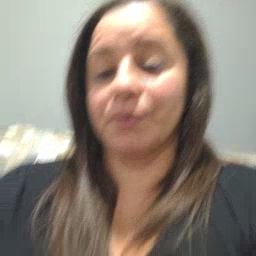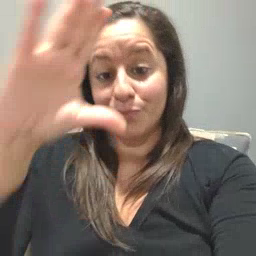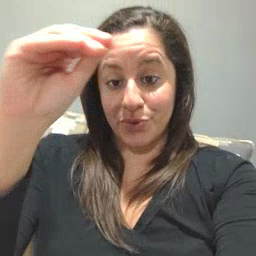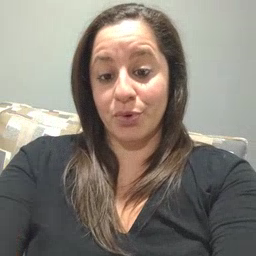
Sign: boy